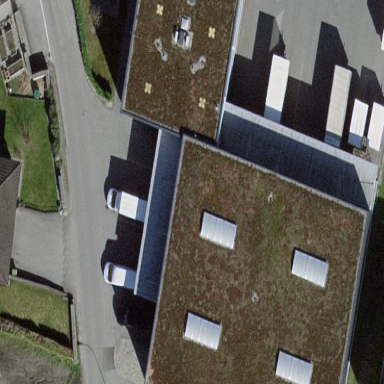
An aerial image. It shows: Industrial building.